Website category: phone
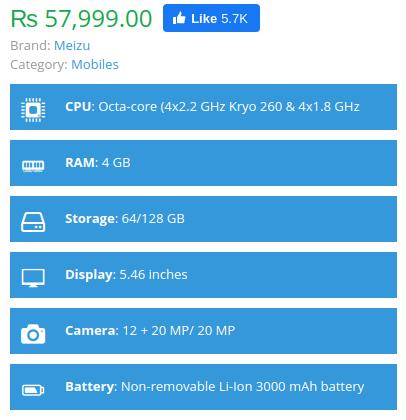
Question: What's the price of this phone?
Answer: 57,999.00

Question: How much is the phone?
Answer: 57,999.00

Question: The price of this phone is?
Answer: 57,999.00

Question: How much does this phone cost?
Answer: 57,999.00

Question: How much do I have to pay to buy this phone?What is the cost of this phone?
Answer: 57,999.00

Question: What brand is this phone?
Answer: Meizu

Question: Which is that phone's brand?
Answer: Meizu

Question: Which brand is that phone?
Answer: Meizu

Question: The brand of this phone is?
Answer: Meizu

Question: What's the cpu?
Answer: Octa-core (4x2.2 GHz Kryo 260 & 4x1.8 GHz Kryo 260)

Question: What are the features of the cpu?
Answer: Octa-core (4x2.2 GHz Kryo 260 & 4x1.8 GHz Kryo 260)

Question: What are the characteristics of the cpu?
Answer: Octa-core (4x2.2 GHz Kryo 260 & 4x1.8 GHz Kryo 260)

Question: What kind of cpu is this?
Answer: Octa-core (4x2.2 GHz Kryo 260 & 4x1.8 GHz Kryo 260)

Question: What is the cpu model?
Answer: Octa-core (4x2.2 GHz Kryo 260 & 4x1.8 GHz Kryo 260)

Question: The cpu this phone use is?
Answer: Octa-core (4x2.2 GHz Kryo 260 & 4x1.8 GHz Kryo 260)

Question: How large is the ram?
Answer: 4 GB

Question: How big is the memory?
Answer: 4 GB

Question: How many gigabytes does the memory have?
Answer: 4 GB

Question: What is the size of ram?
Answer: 4 GB

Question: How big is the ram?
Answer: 4 GB

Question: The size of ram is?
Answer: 4 GB

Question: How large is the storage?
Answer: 64/128 GB

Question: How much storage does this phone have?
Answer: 64/128 GB

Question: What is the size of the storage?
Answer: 64/128 GB

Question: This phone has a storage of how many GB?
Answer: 64/128 GB

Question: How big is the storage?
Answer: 64/128 GB

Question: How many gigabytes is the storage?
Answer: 64/128 GB

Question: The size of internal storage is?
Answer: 64/128 GB

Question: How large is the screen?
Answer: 5.46 inches

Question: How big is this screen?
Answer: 5.46 inches

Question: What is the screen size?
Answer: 5.46 inches

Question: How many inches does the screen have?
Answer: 5.46 inches

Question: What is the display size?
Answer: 5.46 inches

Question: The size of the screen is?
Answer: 5.46 inches

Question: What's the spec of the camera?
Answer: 12 + 20 MP/ 20 MP

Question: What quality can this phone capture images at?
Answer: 12 + 20 MP/ 20 MP

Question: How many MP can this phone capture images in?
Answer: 12 + 20 MP/ 20 MP

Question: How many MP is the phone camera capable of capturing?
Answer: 12 + 20 MP/ 20 MP

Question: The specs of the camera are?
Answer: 12 + 20 MP/ 20 MP

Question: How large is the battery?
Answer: Non-removable Li-Ion 3000 mAh battery

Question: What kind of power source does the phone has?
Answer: Non-removable Li-Ion 3000 mAh battery

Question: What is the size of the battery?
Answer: Non-removable Li-Ion 3000 mAh battery

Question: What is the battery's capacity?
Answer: Non-removable Li-Ion 3000 mAh battery

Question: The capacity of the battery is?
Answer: Non-removable Li-Ion 3000 mAh battery